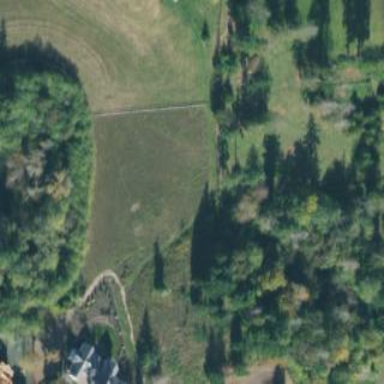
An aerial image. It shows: Pasture covered in meadow.